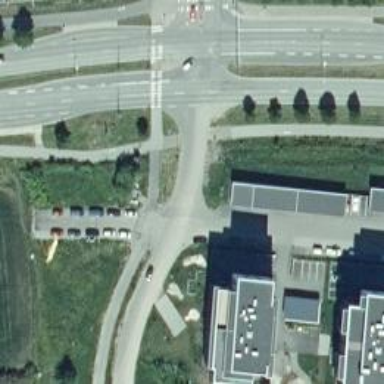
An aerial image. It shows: Asphalt cycleway with crossing.